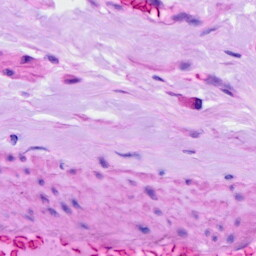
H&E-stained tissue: Ovarian